Brain MRI, t2w sequence, axial 2D slice.
Patient: age 45, sex F, weight 90 kg, height 1.9 m
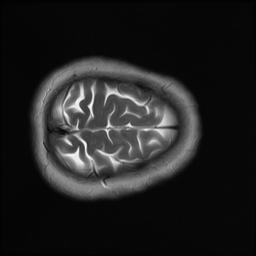